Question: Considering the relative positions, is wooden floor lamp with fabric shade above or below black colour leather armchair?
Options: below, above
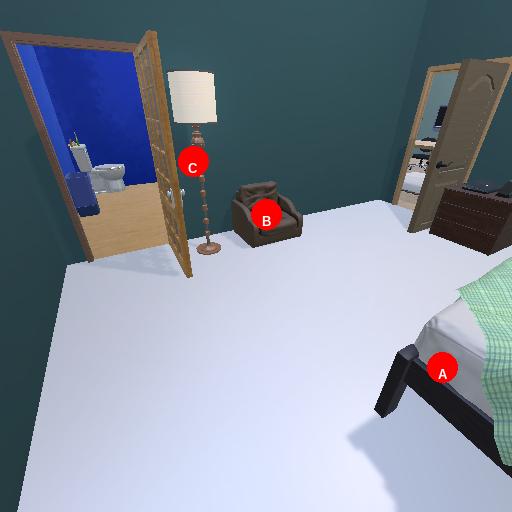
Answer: below